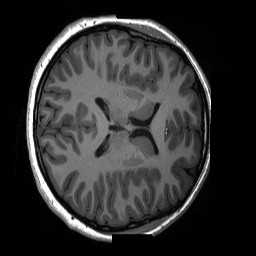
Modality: T1w
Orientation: axial
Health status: ill
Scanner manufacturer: siemens
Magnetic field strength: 3 T
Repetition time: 2.3 s
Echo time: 0.00226 s